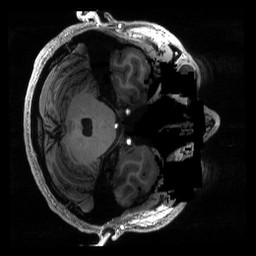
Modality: T1w
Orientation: axial
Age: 24
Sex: female
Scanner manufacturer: siemens
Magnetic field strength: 6.98 T
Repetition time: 2.53 s
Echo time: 0.00176 s